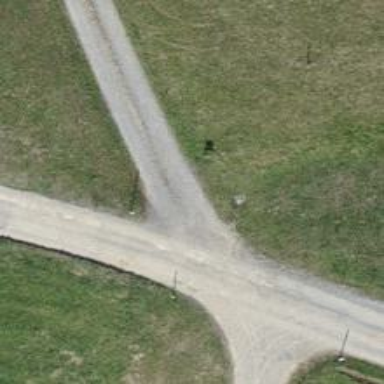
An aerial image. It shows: Gravel track with grade 2 tracktype.